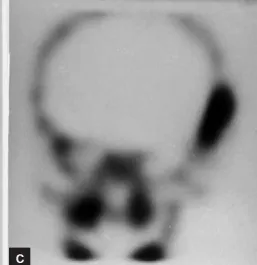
Sagittal view. Of bone the SPECT of the skull showing the extent of the increased tracer concentration in the left temporal region involving full thickness of the bone.
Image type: radiology (spect)